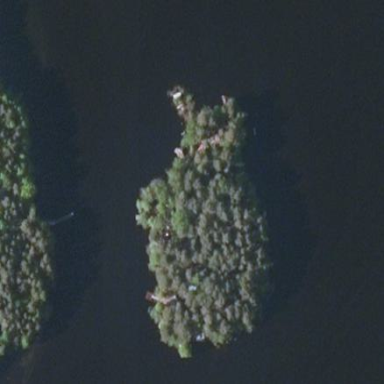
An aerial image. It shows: Islet.